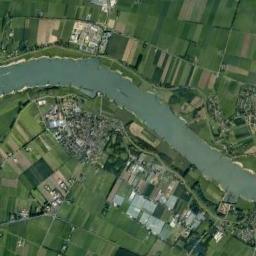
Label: river